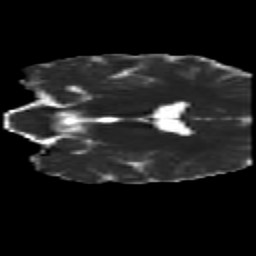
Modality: MD
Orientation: coronal
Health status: healthy
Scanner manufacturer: siemens
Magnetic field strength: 3 T
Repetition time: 10 s
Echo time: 0.092 s